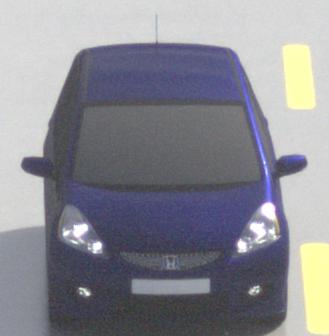
Make: Honda
Model: Jazz 1.2
Detailed model: Jazz (III) (11/08 - 04/11)
Model produced from: 2008/11
Model produced until: 2010/10
Doors: 5
Color: blue
Road condition: wet road
Daytime: morning or afternoon
Contrast: high contrast